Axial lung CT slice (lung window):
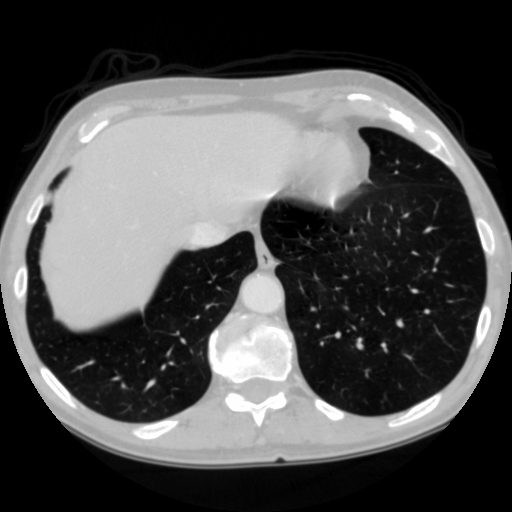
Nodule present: no